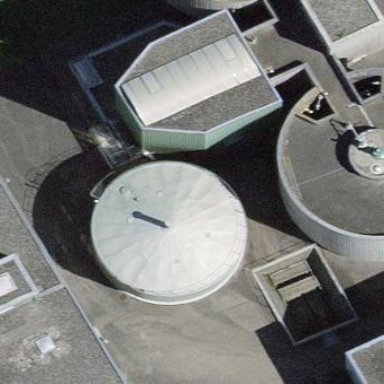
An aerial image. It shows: Storage tank that is man-made.